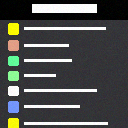
Screen state: on